Question: I have an UL which contains multiple photos for a portfolio which in only some of the photos needs a simple line of text that contains the name of the model.
I wrote it like this:
'''
<ul>
<li><img src="img/1.jpg" alt="image" /><p>Model Name</p></li>
<li><img src="img/2.jpg" alt="image" /></li>
</ul>
'''
My problem is that the photo which has the text will be position higher up (like it has a different margin from the top) here's a screen of what I'm trying to describe:

What I want is that all the photos have the same space above them.
The full code can be seen here: <URL>
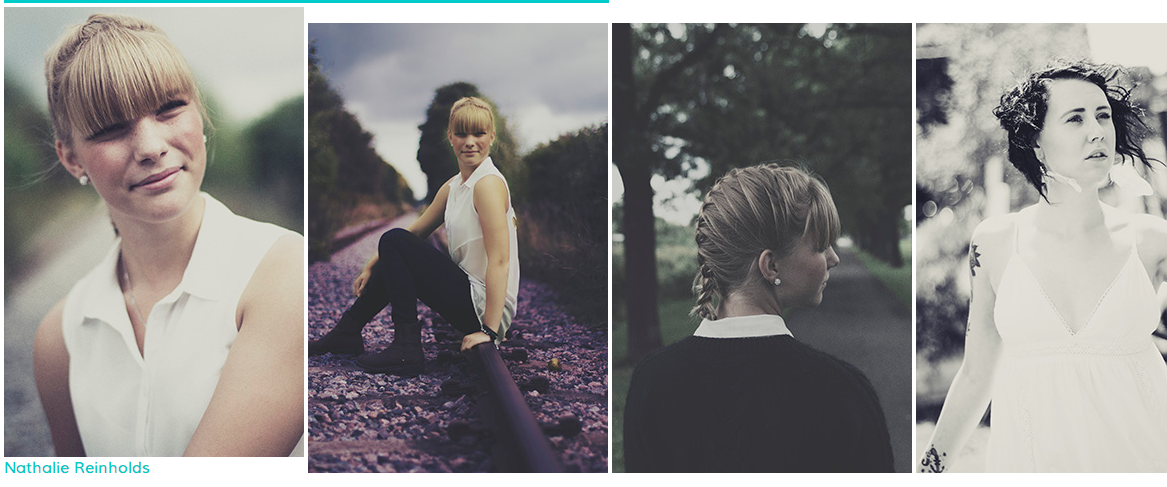
Answer: The trick is to use 'vertical-align: top' on the '<li>'-elements. The default setting is 'baseline' which leads to the result you see.